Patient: sex M, age 66
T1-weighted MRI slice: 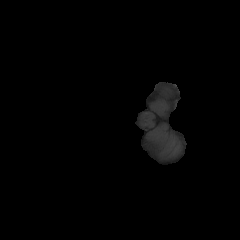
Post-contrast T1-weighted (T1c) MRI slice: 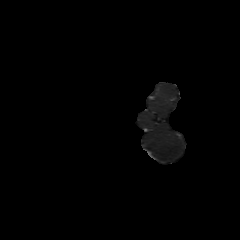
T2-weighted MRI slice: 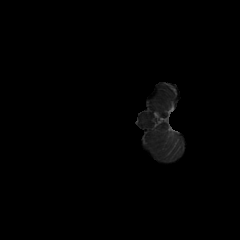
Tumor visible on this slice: no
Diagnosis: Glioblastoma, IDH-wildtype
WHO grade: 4